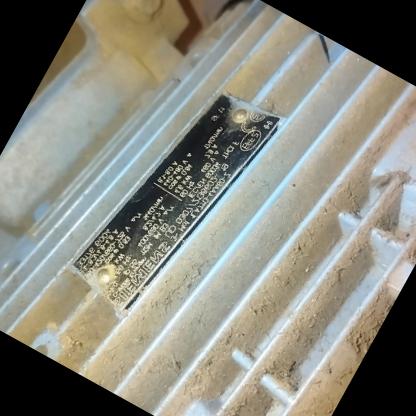
Klasa: tabliczka-znamionowa